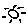
Label: sun